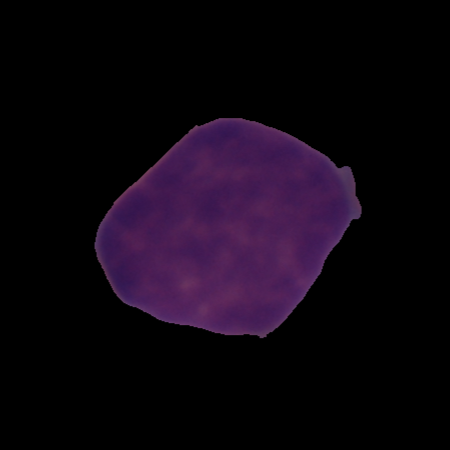
Label: cancer